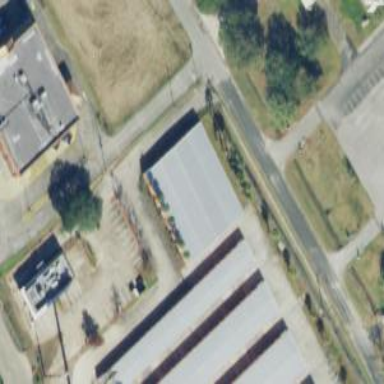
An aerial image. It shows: Warehouse.